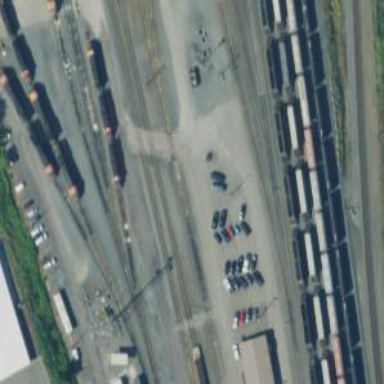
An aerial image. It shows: Railway yard in service.